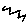
Label: zigzag